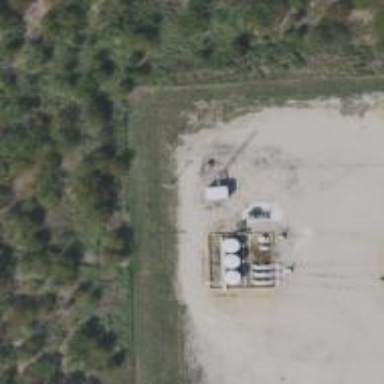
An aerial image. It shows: Storage tank that is man-made.